Question: When I published my site, I always get a safety shield in the url-bar on top (using Chrome) that says: Insecure content blocked. This page is trying to load scripts from unauthenticated sources. Because of this error, my site does not show icons or the correct font until I click "load unsafe scripts".

Also, there's a certificate for https but when I load the scripts it's automaticly http. How do I fix this?
Thanks!
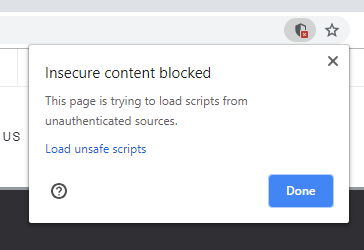
Answer: This happens when you have 'http' links/urls in your website. Either change them to 'https' urls/links or remove them. Then the error will disappear.